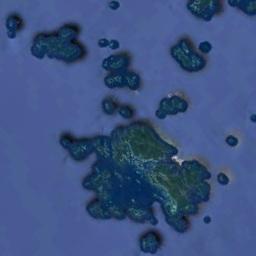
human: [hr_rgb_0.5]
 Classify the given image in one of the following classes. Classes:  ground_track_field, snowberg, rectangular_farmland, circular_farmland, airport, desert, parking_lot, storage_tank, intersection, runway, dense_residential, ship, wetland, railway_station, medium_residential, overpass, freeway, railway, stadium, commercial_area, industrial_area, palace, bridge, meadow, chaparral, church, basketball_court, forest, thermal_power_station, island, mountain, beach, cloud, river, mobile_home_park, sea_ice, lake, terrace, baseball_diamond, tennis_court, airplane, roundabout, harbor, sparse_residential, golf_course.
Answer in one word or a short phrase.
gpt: island